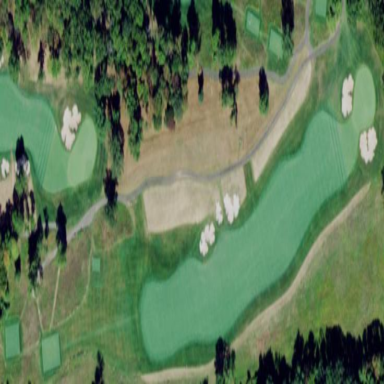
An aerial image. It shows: Area with grass used as rough in golf course.